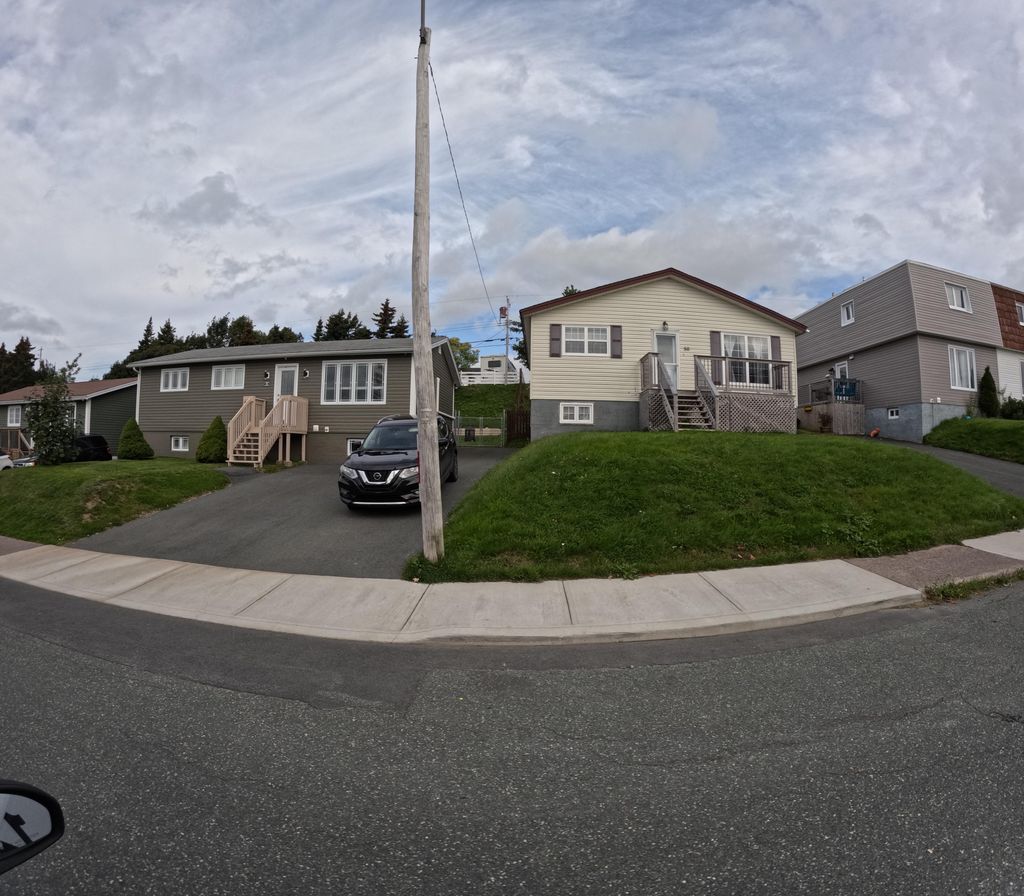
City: st_johns